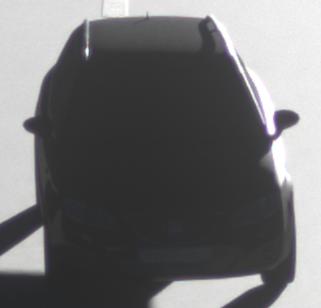
Make: SEAT
Model: Exeo ST 1.6
Detailed model: Exeo (3R) ST
Model produced from: 2010/05
Model produced until: 2010/08
Doors: 5
Color: black
Road condition: dry road
Daytime: sunrise or sunset
Contrast: high contrast